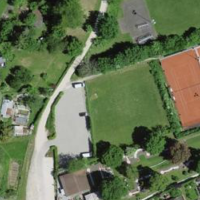
EUNIS habitat code: 53
Species observed at this site:
Clematis vitalba